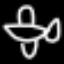
Label: airplane